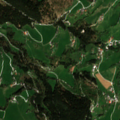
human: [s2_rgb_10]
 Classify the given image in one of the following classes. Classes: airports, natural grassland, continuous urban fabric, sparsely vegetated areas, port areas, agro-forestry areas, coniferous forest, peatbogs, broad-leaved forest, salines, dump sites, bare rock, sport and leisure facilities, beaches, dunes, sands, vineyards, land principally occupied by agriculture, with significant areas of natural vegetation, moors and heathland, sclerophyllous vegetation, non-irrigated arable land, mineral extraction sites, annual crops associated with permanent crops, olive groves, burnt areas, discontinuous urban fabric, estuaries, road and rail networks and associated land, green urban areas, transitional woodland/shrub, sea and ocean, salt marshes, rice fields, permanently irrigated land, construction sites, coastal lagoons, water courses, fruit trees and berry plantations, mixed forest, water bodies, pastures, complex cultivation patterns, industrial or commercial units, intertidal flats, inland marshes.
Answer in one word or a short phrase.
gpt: discontinuous urban fabric, pastures, coniferous forest, mixed forest